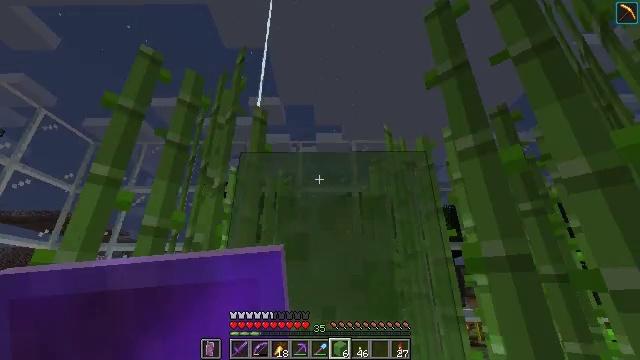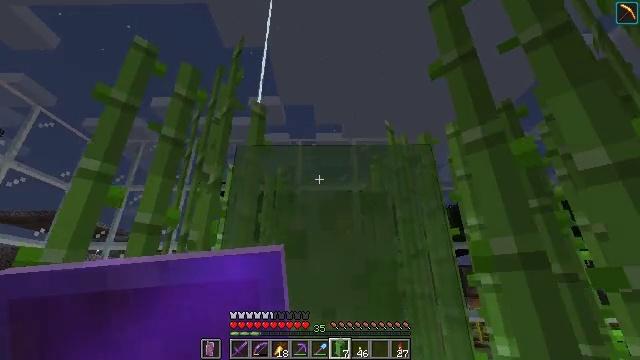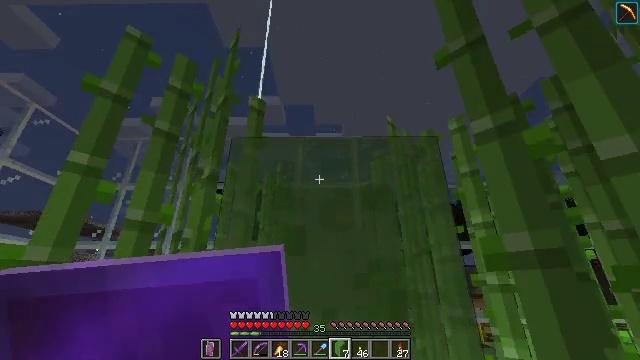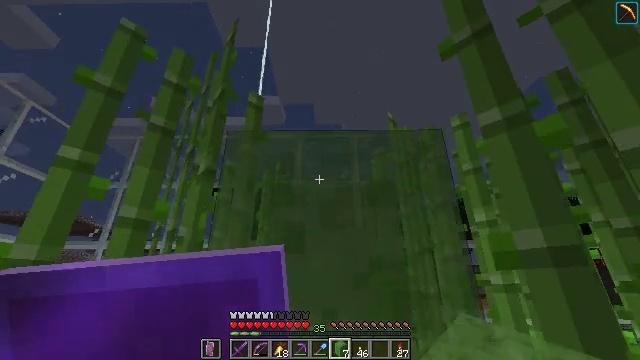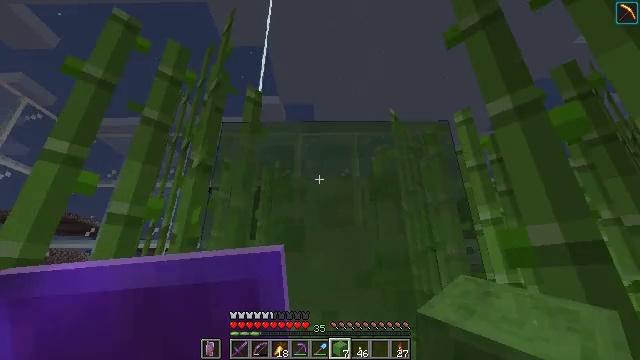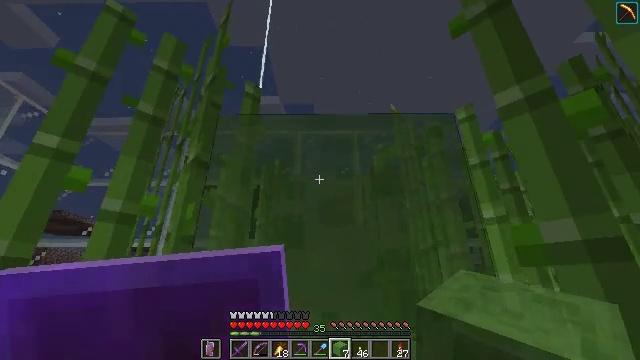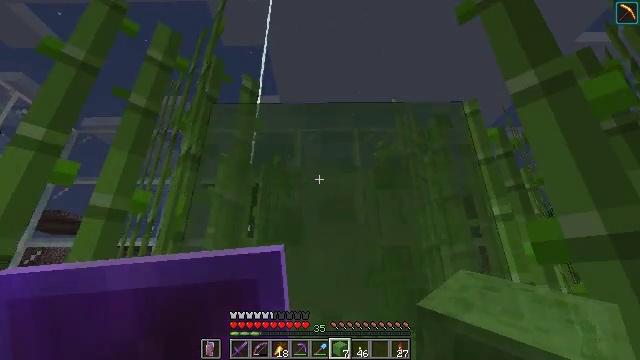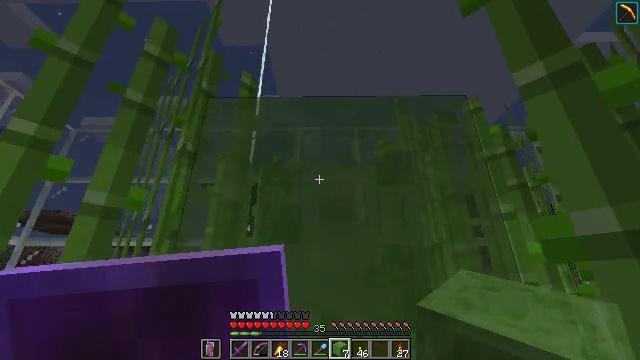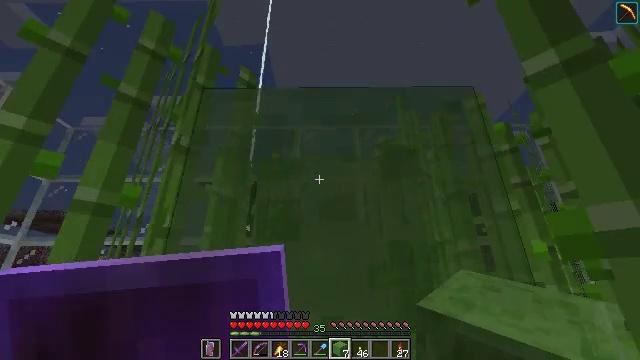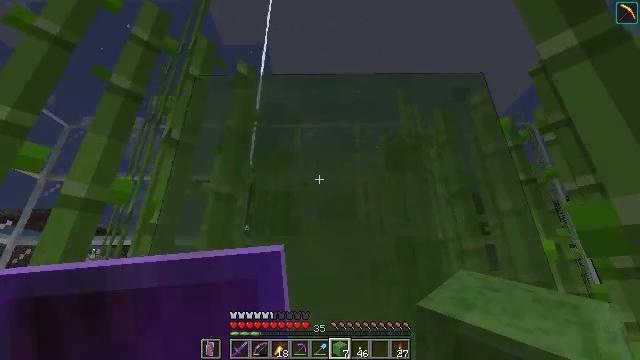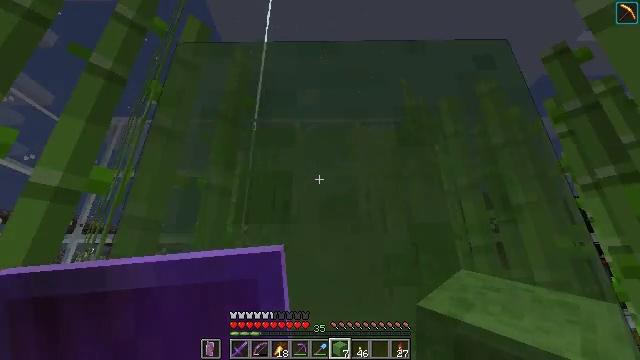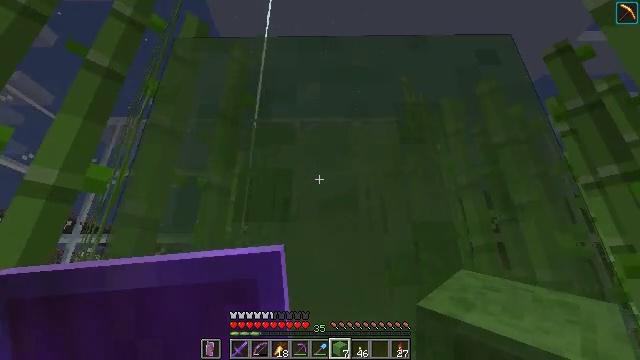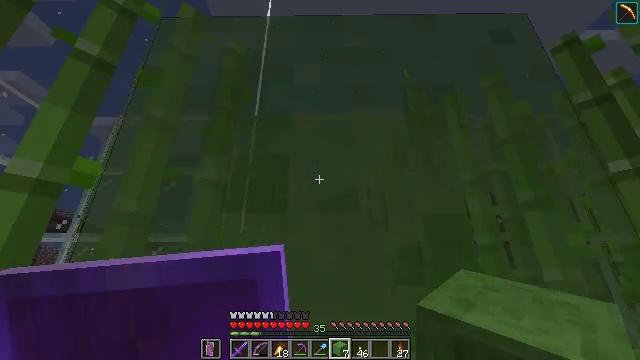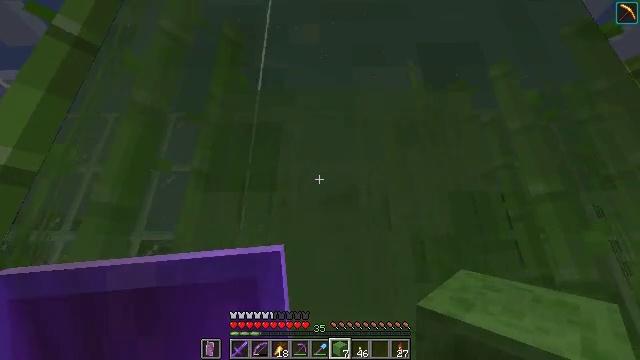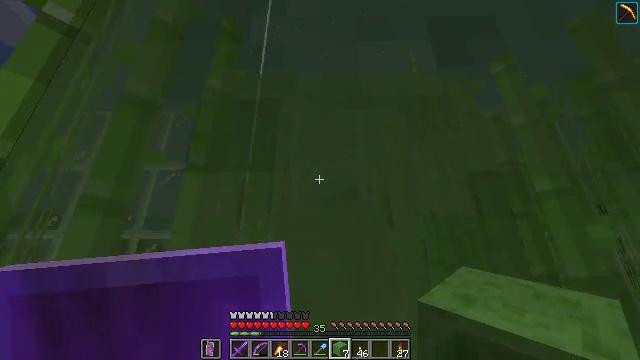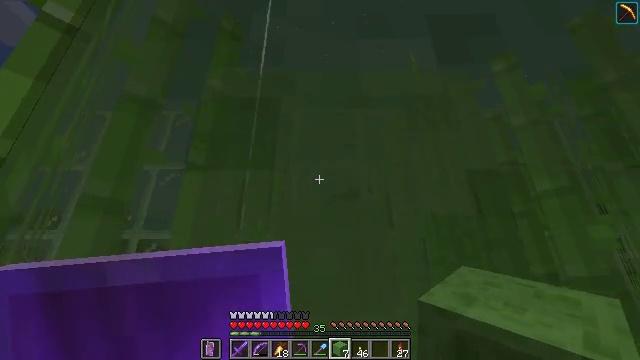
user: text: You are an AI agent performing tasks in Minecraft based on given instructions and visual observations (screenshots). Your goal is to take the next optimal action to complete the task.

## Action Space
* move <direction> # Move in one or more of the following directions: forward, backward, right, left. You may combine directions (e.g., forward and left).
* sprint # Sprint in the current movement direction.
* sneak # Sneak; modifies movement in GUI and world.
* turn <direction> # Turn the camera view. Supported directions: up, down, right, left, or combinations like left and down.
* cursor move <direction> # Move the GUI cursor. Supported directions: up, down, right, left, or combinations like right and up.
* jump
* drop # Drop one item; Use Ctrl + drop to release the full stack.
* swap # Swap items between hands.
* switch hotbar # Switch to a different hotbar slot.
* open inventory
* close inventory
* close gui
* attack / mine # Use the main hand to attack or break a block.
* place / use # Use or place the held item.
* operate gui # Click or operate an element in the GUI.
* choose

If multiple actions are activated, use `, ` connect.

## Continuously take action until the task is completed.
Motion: motion action
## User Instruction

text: Mine the slime block with your hand or tool.
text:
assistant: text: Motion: move forward, sneak
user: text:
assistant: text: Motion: move forward, sneak
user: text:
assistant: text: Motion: move forward, sneak
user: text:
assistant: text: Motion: move forward, sneak
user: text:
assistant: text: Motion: move forward, sneak
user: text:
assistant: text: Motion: move forward, sneak
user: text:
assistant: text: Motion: move forward, sneak
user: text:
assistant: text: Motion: move forward, sneak
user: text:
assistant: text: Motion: move forward, sneak
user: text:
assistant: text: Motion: move forward, sneak
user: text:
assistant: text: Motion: move forward, sneak
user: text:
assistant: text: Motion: move forward, sneak
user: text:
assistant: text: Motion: move forward, sneak
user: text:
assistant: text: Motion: move forward, sneak
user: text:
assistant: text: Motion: move forward, sneak
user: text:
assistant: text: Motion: move forward, sneak
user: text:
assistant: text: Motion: move forward, sneak
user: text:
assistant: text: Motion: move forward, sneak, attack / mine
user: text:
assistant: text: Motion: move forward, sneak, attack / mine
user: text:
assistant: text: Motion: move forward, sneak
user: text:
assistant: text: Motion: move forward, sneak
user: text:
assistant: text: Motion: move forward, sneak
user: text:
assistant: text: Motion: move forward, sneak
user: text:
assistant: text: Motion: sneak